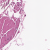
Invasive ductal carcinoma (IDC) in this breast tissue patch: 0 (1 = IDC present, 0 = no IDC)